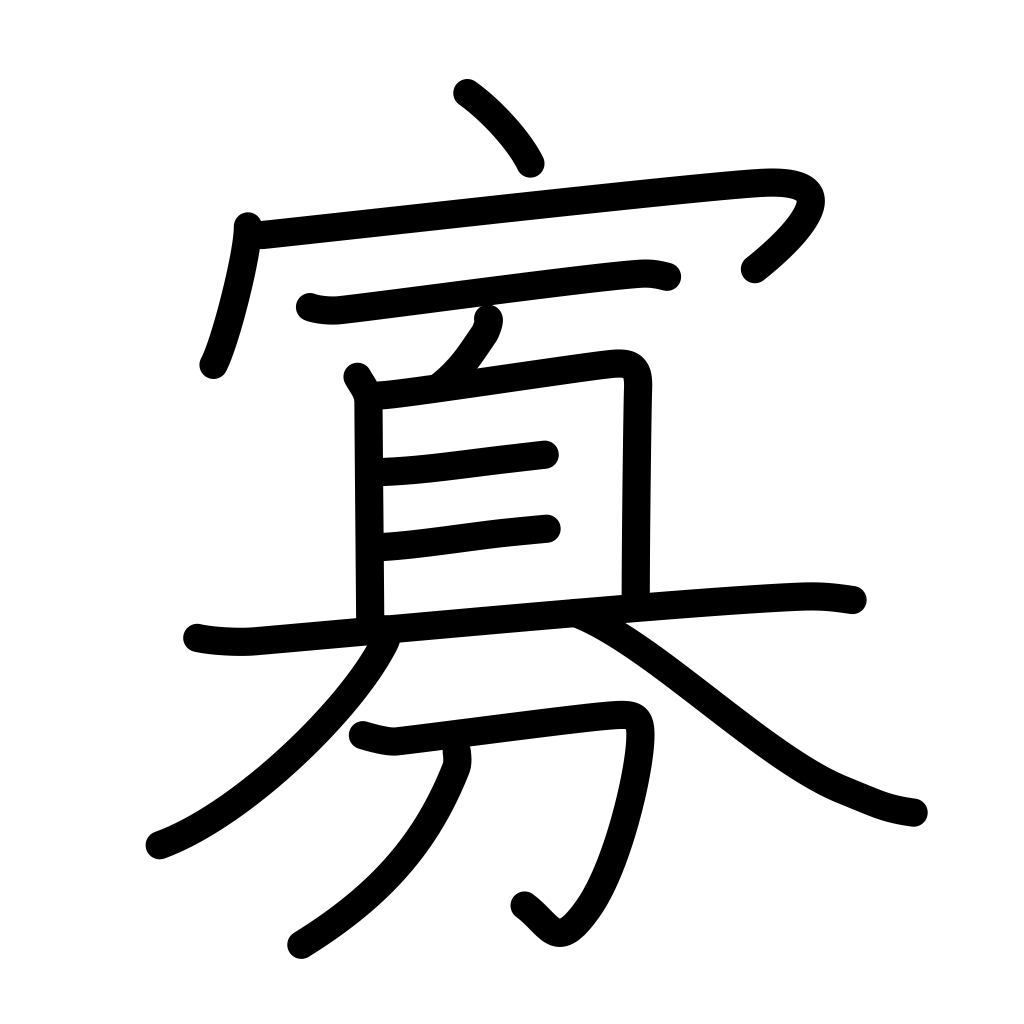
Meaning: widow, minority, few